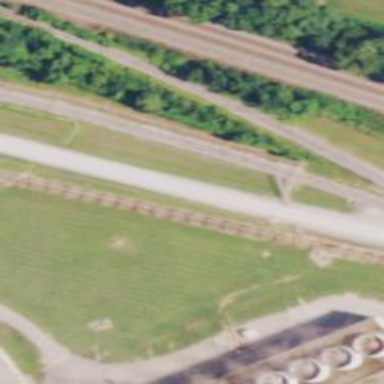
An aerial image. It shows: Rail spur service.